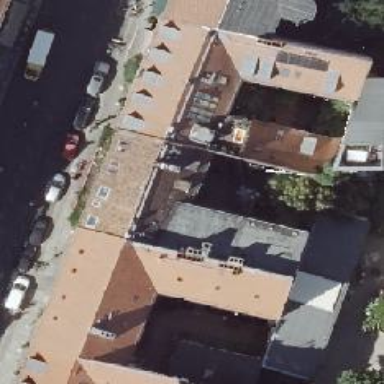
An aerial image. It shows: Pub.